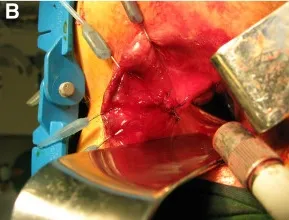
Reconstruction of the rectal wall.
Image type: medical_photograph (other_medical_photograph)